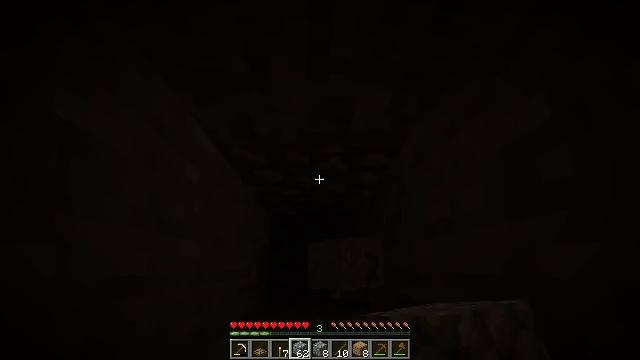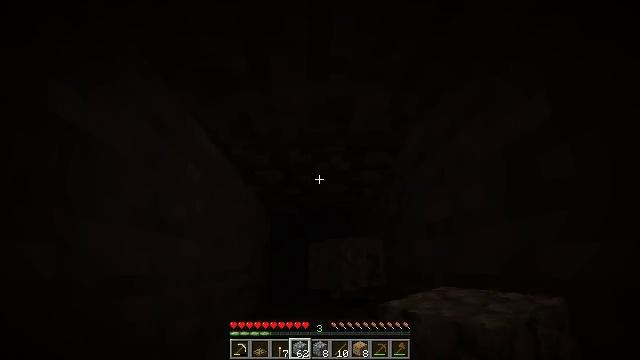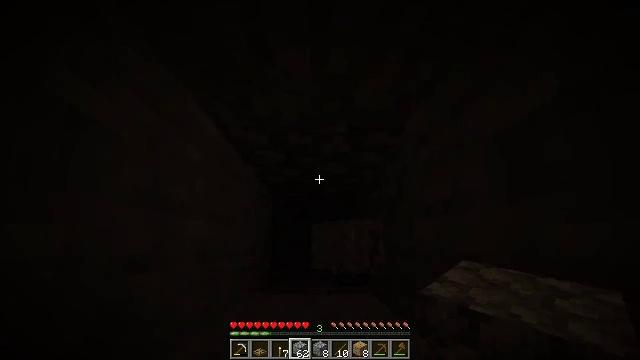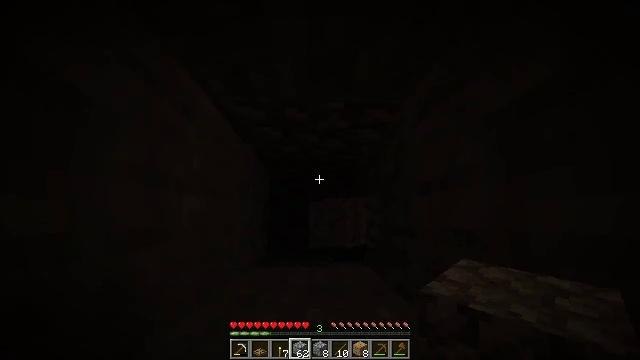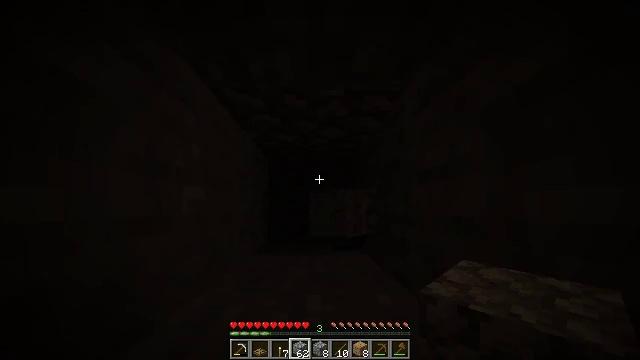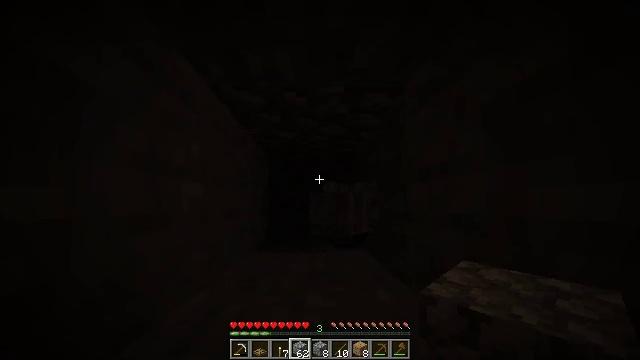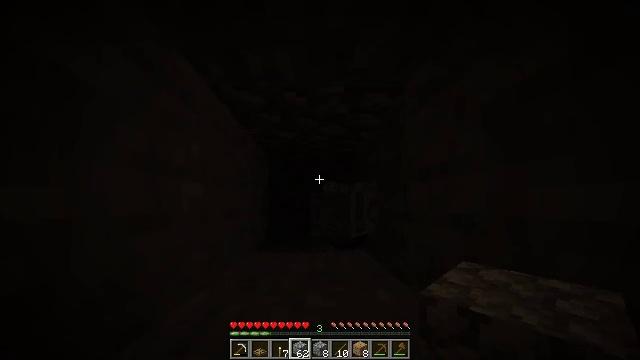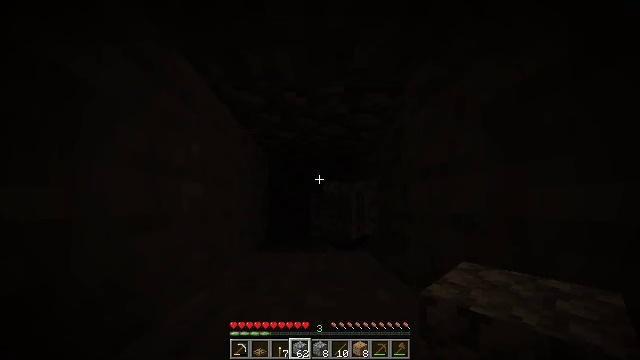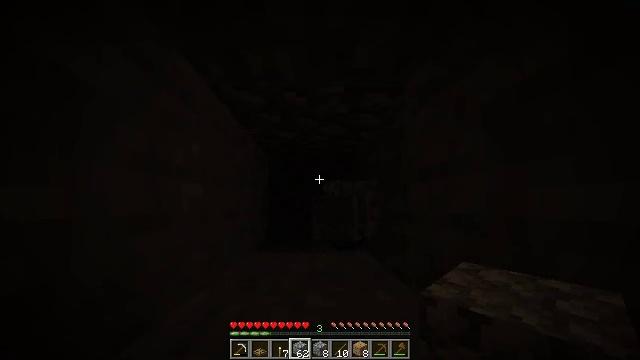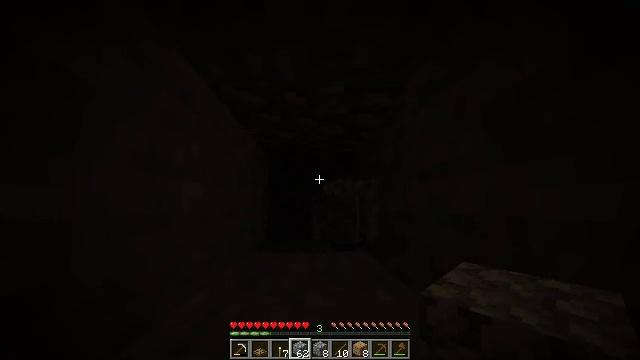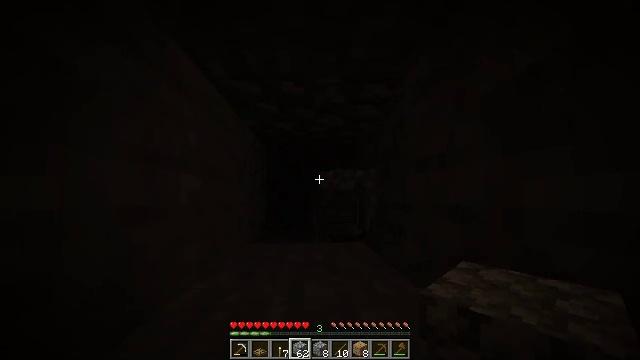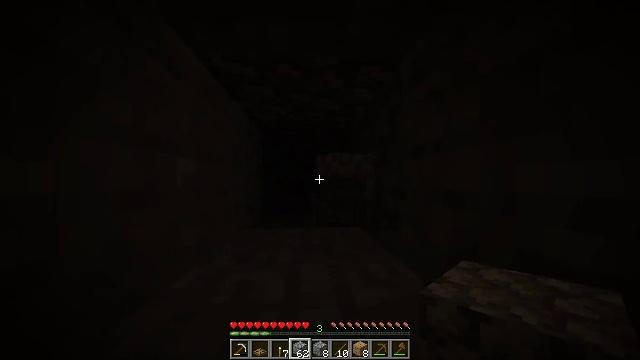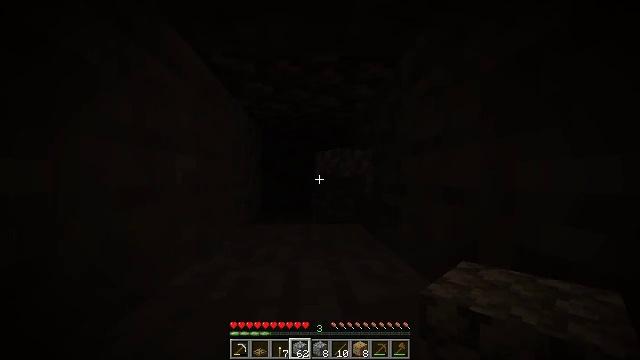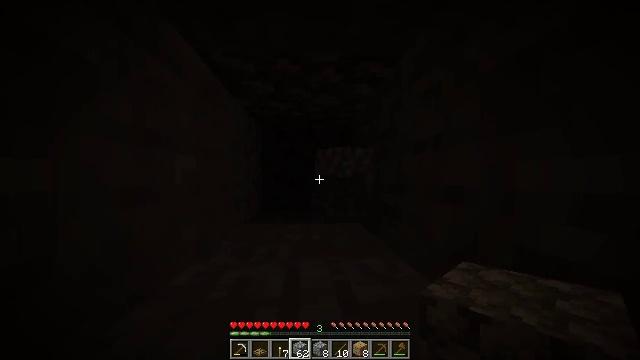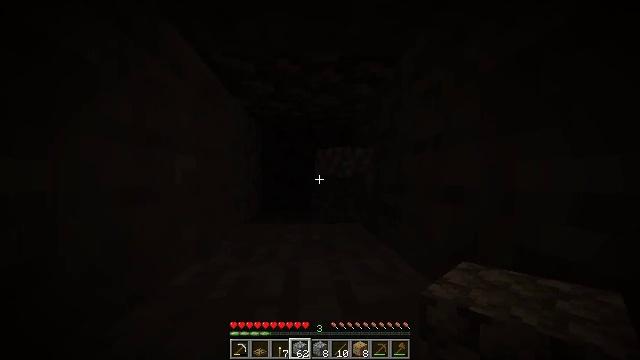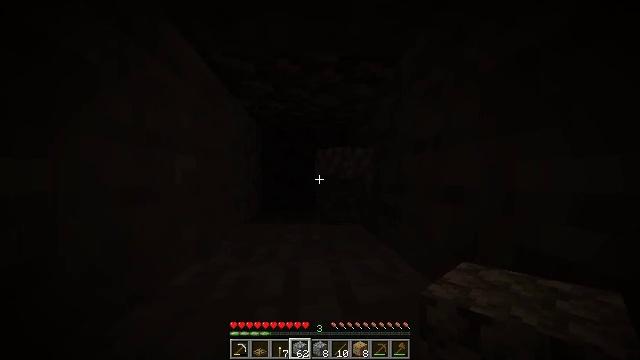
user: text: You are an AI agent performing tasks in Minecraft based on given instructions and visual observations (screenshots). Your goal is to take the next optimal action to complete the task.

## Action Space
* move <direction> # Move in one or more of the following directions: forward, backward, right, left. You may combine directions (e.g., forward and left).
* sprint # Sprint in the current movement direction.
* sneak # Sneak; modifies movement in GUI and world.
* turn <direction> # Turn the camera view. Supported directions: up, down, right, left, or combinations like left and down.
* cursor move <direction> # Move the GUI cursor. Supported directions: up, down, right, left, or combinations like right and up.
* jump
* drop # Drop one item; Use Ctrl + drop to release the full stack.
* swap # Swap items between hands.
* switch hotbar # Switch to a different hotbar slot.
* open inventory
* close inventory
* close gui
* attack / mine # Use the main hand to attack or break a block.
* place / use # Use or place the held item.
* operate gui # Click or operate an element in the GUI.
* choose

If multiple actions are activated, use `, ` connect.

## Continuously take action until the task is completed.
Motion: motion action
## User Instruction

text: Shovel up some gravel.
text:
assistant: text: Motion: no_op
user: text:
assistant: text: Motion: turn down
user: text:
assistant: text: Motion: turn down
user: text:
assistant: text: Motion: turn down
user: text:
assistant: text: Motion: no_op
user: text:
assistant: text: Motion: no_op
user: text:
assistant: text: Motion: no_op
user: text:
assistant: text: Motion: no_op
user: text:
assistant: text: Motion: no_op
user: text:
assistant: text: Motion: turn down
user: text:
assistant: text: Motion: turn down
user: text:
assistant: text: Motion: no_op
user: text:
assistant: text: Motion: no_op
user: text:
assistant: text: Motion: no_op
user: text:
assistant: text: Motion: no_op
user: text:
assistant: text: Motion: turn left
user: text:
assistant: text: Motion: turn left
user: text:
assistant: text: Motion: no_op
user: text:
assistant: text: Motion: no_op
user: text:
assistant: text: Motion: no_op
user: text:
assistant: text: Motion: no_op
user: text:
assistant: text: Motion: no_op
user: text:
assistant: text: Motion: no_op
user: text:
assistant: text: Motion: no_op
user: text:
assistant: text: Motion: no_op
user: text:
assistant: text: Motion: no_op
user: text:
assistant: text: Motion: no_op
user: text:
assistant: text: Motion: no_op
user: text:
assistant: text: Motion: no_op
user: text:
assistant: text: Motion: no_op